Field crop: maize
Growth stage: 2
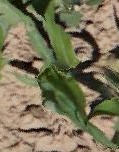
Species: maize